Question:
In my application i am using set alarm activity.When i press the setalarm button it show alarm activity as Theme.Dialog format.
My problem is this theme visible only few buttons with collapsed format.I need theme as a rounded rectangle with slight bigger size thanks...
'''
<?xml version="1.0" encoding="utf-8"?>
<LinearLayout xmlns:android="http://schemas.android.com/apk/res/android"
android:layout_width="match_parent"
android:layout_height="match_parent"
android:orientation="vertical" >
<LinearLayout
android:layout_width="match_parent"
android:layout_height="wrap_content"
android:orientation="horizontal" >
<TextView
android:id="@+id/tw_taskid"
android:layout_width="wrap_content"
android:layout_height="wrap_content"
android:text="Task Name:"
android:textSize="15sp"
android:textStyle="bold" />
<TextView
android:id="@+id/textviewdis_listname"
android:layout_width="wrap_content"
android:layout_height="wrap_content"
android:layout_gravity="center_horizontal"
android:textSize="15sp"
android:textStyle="bold" />
</LinearLayout>
<LinearLayout
android:layout_width="fill_parent"
android:layout_height="wrap_content"
android:layout_gravity="center_horizontal"
android:weightSum="2" >
<Button
android:id="@+id/textviewdateid"
android:layout_width="0dip"
android:layout_height="wrap_content"
android:layout_weight="1"
android:background="@drawable/buttonselector" />
<Button
android:id="@+id/btnid_date"
android:layout_width="0dip"
android:layout_height="wrap_content"
android:layout_weight="1"
android:background="@drawable/buttonselector"
android:text="@string/changedate" />
</LinearLayout>
<LinearLayout
android:layout_width="fill_parent"
android:layout_height="wrap_content"
android:orientation="horizontal" >
<Button
android:id="@+id/btnid_time"
android:layout_width="0dip"
android:layout_height="wrap_content"
android:layout_weight="1"
android:background="@drawable/buttonselector" />
<Button
android:id="@+id/btnid_changetime"
android:layout_width="0dip"
android:layout_height="wrap_content"
android:layout_weight="1"
android:background="@drawable/buttonselector"
android:text="ChangeTime" />
</LinearLayout>
<LinearLayout
android:layout_width="fill_parent"
android:layout_height="wrap_content"
android:layout_marginTop="10dp"
android:orientation="horizontal"
android:weightSum="2" >
<Button
android:id="@+id/btn_setalarm"
android:layout_width="0dip"
android:layout_height="wrap_content"
android:layout_weight="1"
android:background="@drawable/buttonselector"
android:text="Set-Alarm" />
<Button
android:id="@+id/btn_CancelAlarm"
android:layout_width="0dip"
android:layout_height="wrap_content"
android:layout_weight="1"
android:background="@drawable/buttonselector"
android:text="Cancel-Alarm" >
</Button>
</LinearLayout>
</LinearLayout>
'''
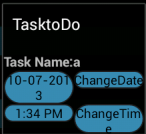
Answer: Please use RelativeLayout for positioning items.
And use tag to provide rounded corners to your Dialog View.
'''
<shape xmlns:android="http://schemas.android.com/apk/res/android"
android:shape="rectangle">
<corners android:radius="5dip" />
</shape>
'''
Refer link: <URL>